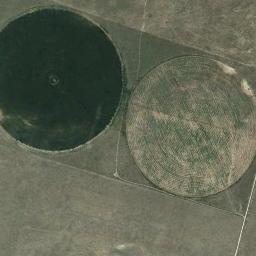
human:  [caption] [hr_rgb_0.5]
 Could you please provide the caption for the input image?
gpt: Some green circle farmland are in the bare land .

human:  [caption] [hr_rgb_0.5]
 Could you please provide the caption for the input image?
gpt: A dark green circular farmland and a khaki circular farmland are on the ground .

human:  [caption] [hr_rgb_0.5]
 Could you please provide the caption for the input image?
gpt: Most round fields are green .

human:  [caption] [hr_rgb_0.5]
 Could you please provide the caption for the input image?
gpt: Two green and tan circular farmland .

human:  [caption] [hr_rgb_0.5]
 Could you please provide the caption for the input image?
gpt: There are two circular farmlands of the same size next to each other .